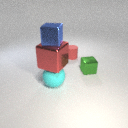
large cyan rubber sphere to the left of small red rubber cylinder